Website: walmart
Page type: payment
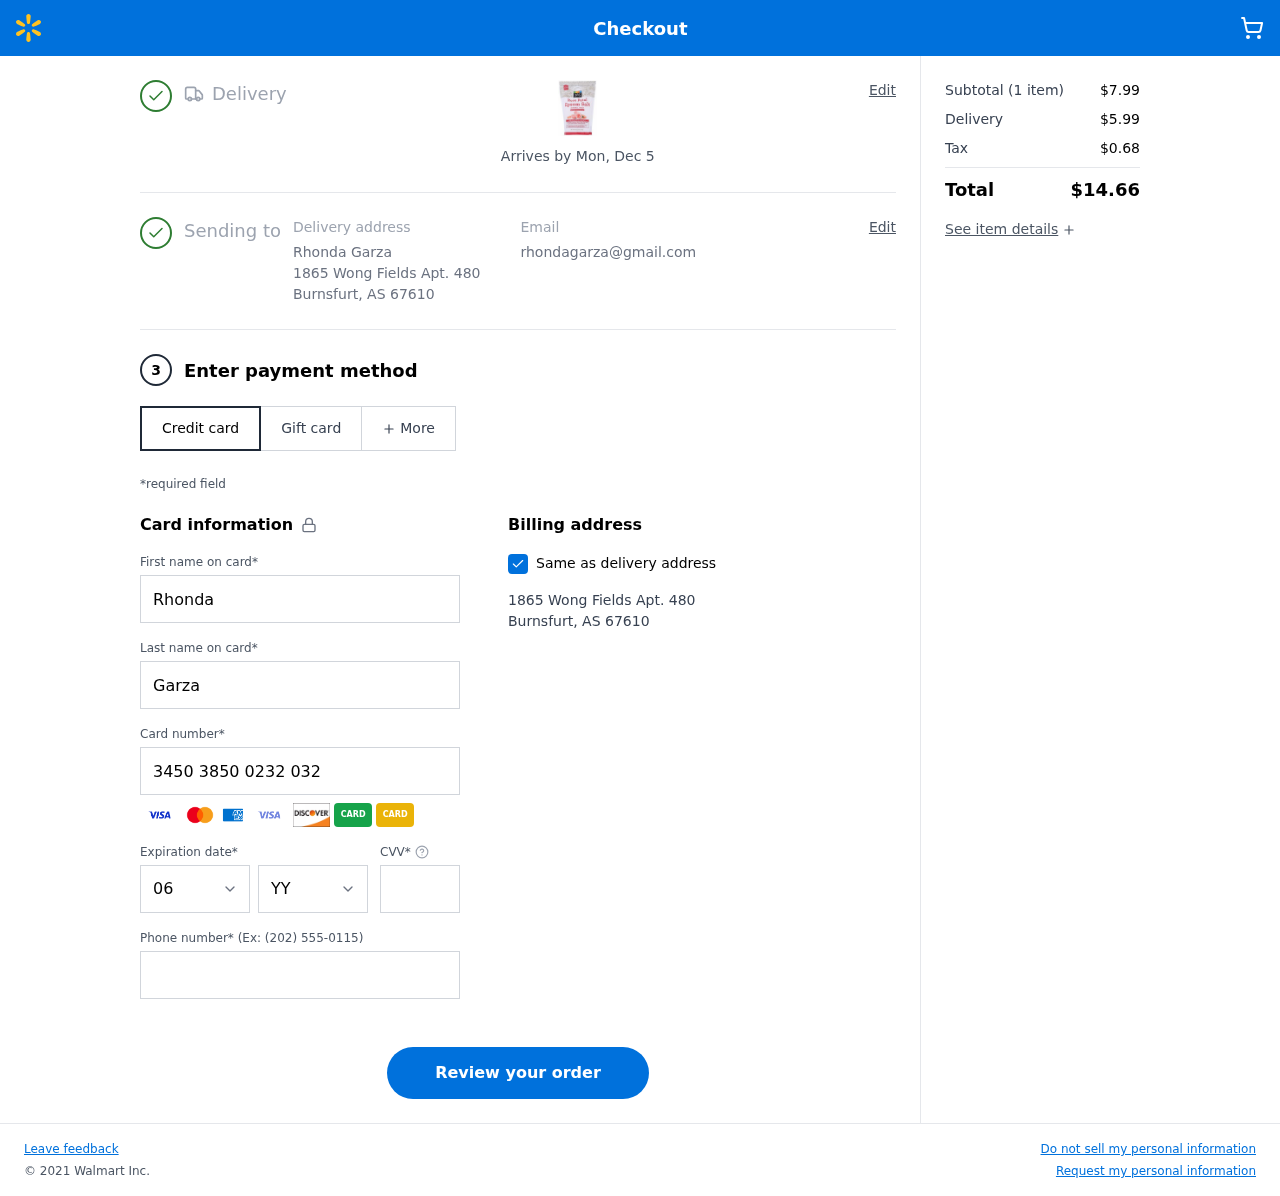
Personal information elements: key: PII_CARD_CVV
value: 9755
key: PII_CARD_EXPIRY_MONTH
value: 06
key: PII_CARD_EXPIRY_YEAR
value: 27
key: PII_CARD_NUMBER
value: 3450 3850 0232 032
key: PII_CITY
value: Burnsfurt
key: PII_EMAIL
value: rhondagarza@gmail.com
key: PII_FIRSTNAME
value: Rhonda
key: PII_FULLNAME
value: Rhonda Garza
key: PII_LASTNAME
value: Garza
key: PII_PHONE
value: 4803121893
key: PII_POSTCODE
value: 67610
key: PII_STATE_ABBR
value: AS
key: PII_STREET
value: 1865 Wong Fields Apt. 480
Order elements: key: ORDER_DELIVERY_DATE
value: Arrives by Mon, Dec 5
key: ORDER_NUM_ITEMS
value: (1 item)
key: ORDER_SUBTOTAL
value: $7.99
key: ORDER_SHIPPING_COST
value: $5.99
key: ORDER_TAX
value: $0.68
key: ORDER_TOTAL
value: $14.66